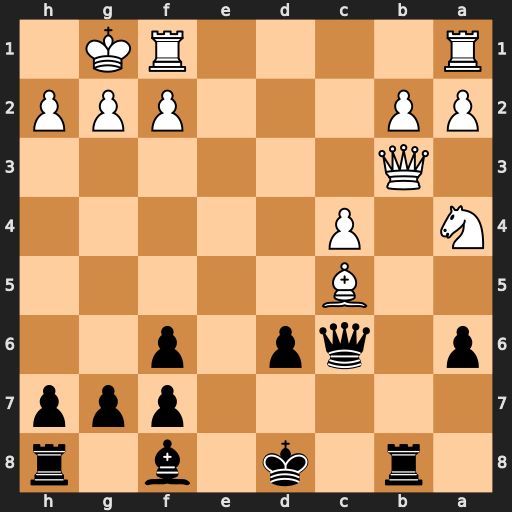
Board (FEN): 1r1k1b1r/5ppp/p1qp1p2/2B5/N1P5/1Q6/PP3PPP/R4RK1
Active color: b
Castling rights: -
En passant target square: -
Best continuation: Rxb3 axb3 dxc5